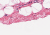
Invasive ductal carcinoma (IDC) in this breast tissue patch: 0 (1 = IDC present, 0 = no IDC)